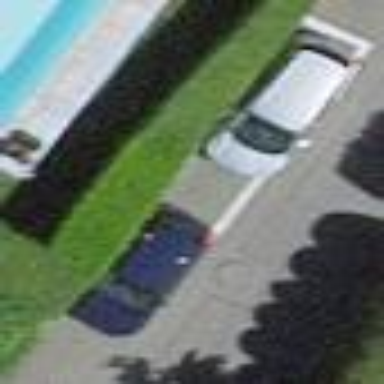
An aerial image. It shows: Street side parking spaces with parallel orientation.